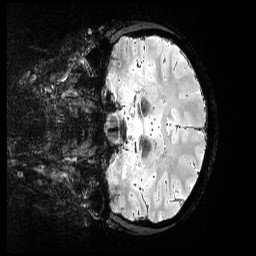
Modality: T2starw
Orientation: coronal
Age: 23
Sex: female
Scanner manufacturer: siemens
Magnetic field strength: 3 T
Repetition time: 0.064 s
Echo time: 0.035 s